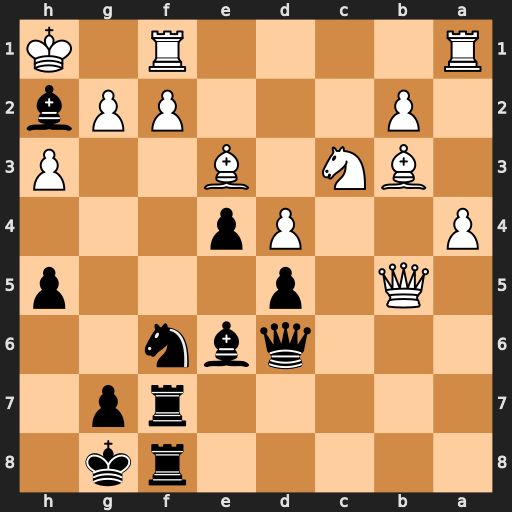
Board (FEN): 5rk1/5rp1/3qbn2/1Q1p3p/P2Pp3/1BN1B2P/1P3PPb/R4R1K
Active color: b
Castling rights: -
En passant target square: -
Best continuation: Rb8 Qe2 Rxb3